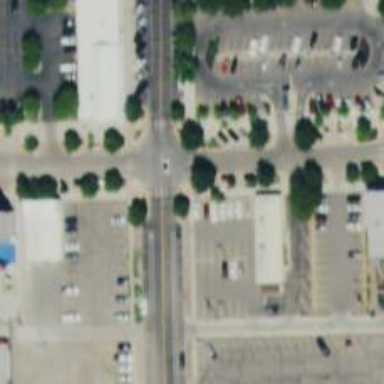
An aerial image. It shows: Parking space.